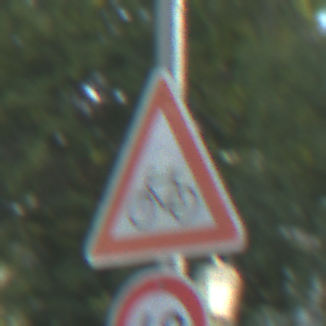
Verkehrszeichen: RadverkehrRechts
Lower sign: Geschwindigkeit60
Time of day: SunriseSunset
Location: Outdoor (Suburban)
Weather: PartlyCloudy
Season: NotSpecified
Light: Natural